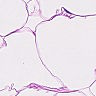
Metastatic tissue present: no